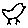
Label: bird